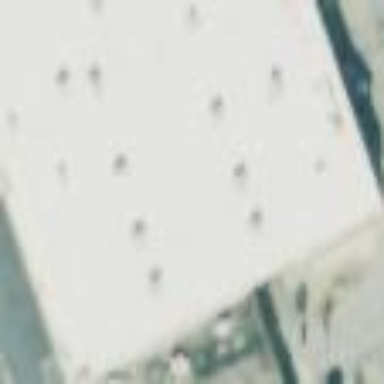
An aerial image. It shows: Retail building.